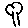
Label: tree